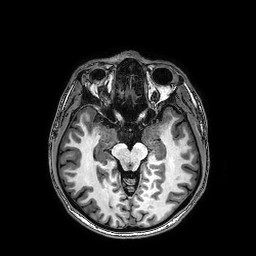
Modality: T1w
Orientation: coronal
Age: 33
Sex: male
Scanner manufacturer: philips
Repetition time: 0.008136 s
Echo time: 0.00374 s